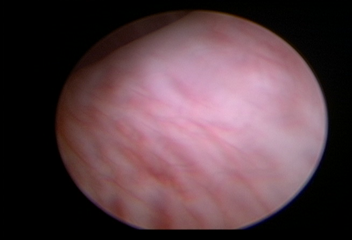
Modality: WLC
Class: Normal mucosa
Bladder cancer association: No